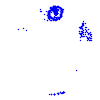
Particle: electron